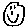
Label: smiley face